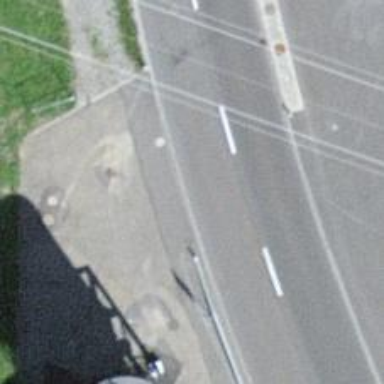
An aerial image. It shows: Primary road with asphalt surface.